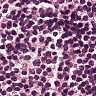
Metastatic tissue present: no